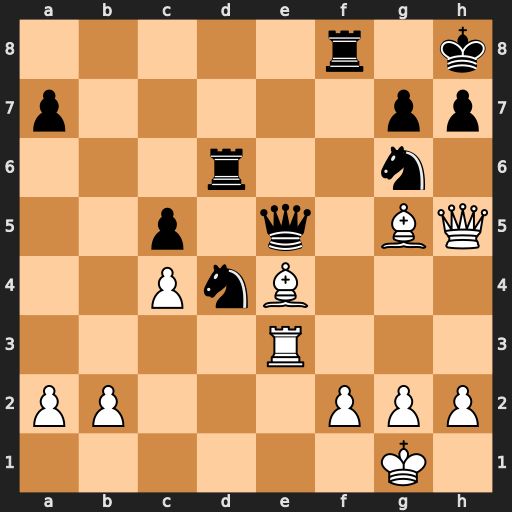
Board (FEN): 5r1k/p5pp/3r2n1/2p1q1BQ/2PnB3/4R3/PP3PPP/6K1
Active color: w
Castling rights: -
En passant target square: -
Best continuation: Bxg6 Nf3+ gxf3 Qxg5+ Qxg5